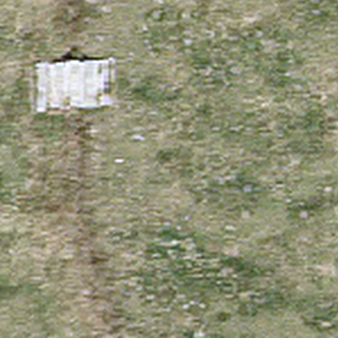
Label: other